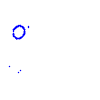
Particle: proton